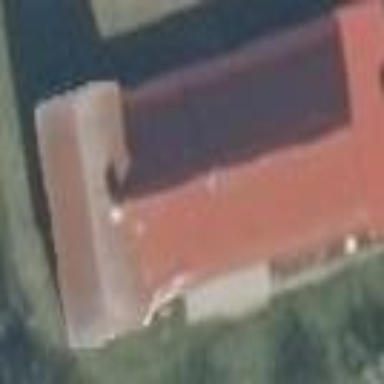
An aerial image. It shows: Building.